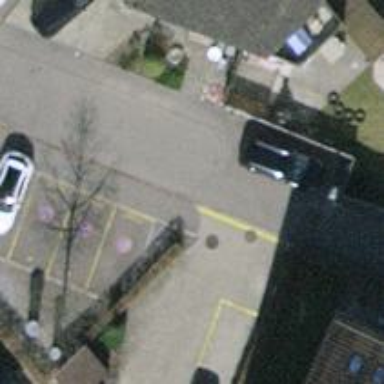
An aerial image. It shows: Asphalt alley used as service road.